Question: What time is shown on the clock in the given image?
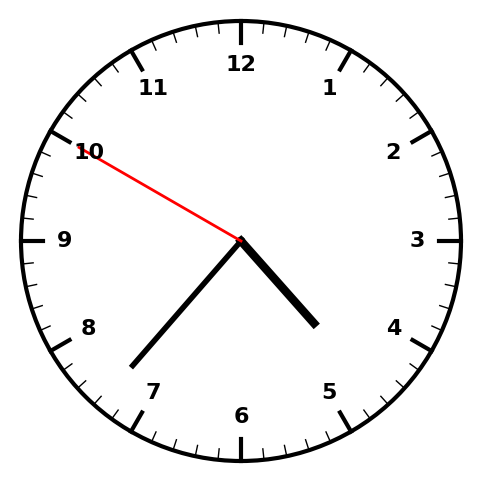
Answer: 04:36:50